Question: Since applying the Windows 10 anniversary update, Pycharm (2016.2.3) cannot complete any git commands using the GUI. Fetch, pull, commit, etc. all throw an error "Failed to start Git process". The same commands typed into the terminal within PyCharm run without any issue. Here are my Pycharm Git settings:

Testing the path to the Git executable appears to work correctly. Re-installing both PyCharm and git has not helped. As per this answer: <URL> I have tried clearing the cache and restarting to no avail.
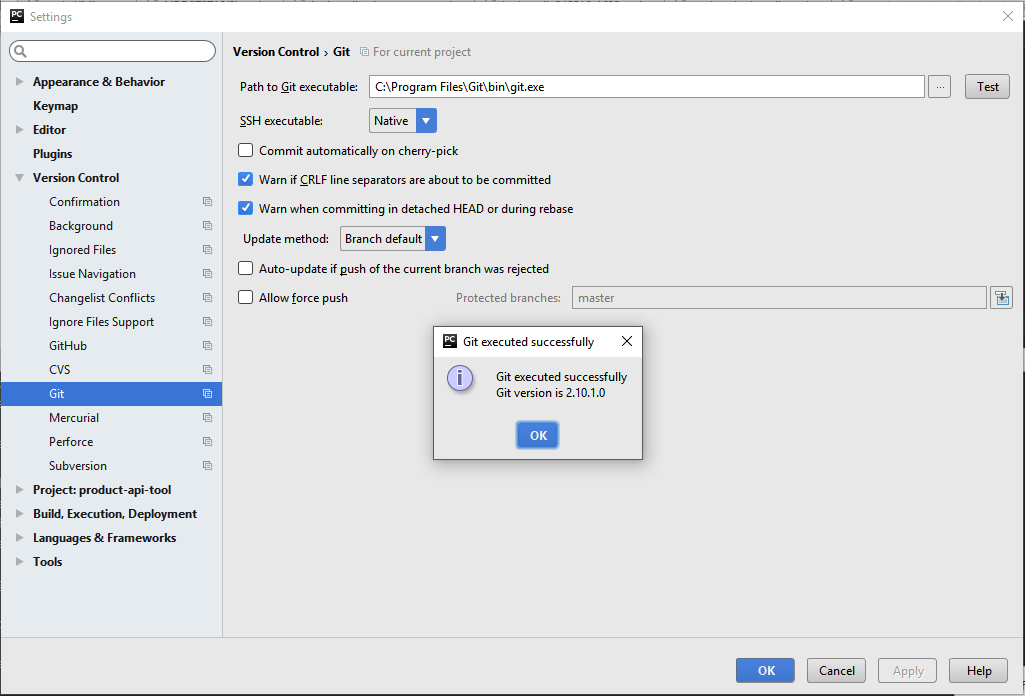
Answer: After it happened, click on the status line to show the event log and see if something is there and also look in the lower right corner of the IDE if there is a red bubble showing errors and finally got to Help -> Show Log in Explorer and review the idea.log for errors. If any of these locations shows more helpful info and you are not able to resolve it yet, post it here.